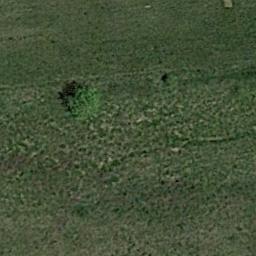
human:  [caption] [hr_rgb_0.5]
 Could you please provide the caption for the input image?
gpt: The entire image is dominated by grass .

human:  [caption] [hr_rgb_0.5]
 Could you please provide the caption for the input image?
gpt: This meadow has dense grasses and a tree .

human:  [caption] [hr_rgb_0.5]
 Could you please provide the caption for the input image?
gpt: There is a green tree on the green grass .

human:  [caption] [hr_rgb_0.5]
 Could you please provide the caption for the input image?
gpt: The meadow is dense but uneven .

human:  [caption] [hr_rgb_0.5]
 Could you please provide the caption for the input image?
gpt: A dense meadow with many green grass .